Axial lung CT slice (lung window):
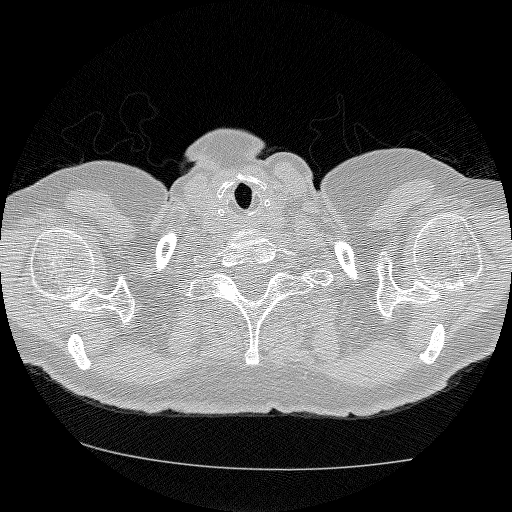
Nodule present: no